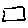
Label: square